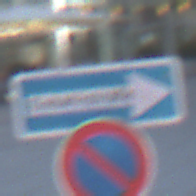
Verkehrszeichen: EinbahnstrasseRechtsweisend
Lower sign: EingeschraenktesHalteverbot
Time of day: MorningAfternoon
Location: Outdoor (Urban)
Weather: Clear
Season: NotSpecified
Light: Natural